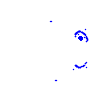
Particle: electron